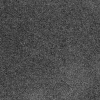
Atmospheric dust classification: dusty